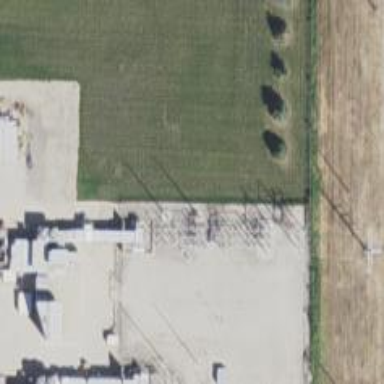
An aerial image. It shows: Switch for power supply.